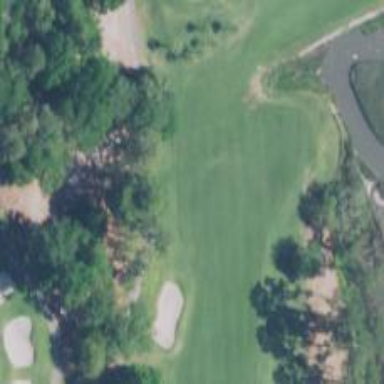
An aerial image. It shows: Golf hole.